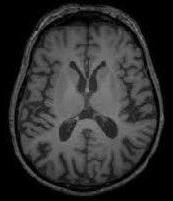
Label: notumor